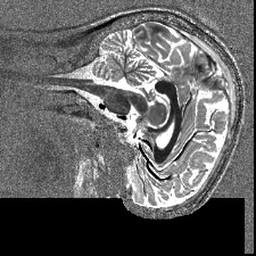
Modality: T1map
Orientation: sagittal
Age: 22
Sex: female